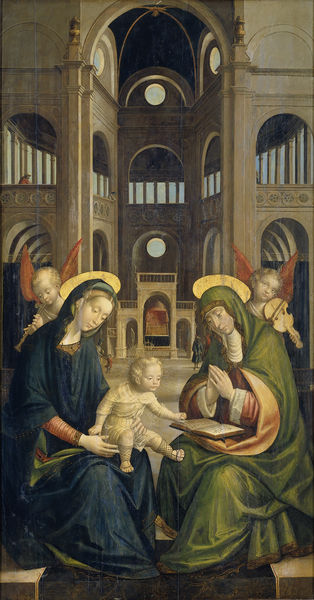
Titel: Anna te Drieën
Künstler: Defendente Ferrari
Standort: Amsterdam
Institution: Rijksmuseum
Schlagwörter: blau, flügel, hand, himmel, frauen, grün, sitzen, fenster, frau, pfeiler, säulen, gebäude, rot, bibel, hände, kirche, kind, mutter, kreis, engel, bank, hocker, stufen, bögen, buch, beten, altar, flöte, geige, violine, schein, heiligenschein, jesus, etagen, balu, heilige, heilig, posaune, maria, glorien, geigen